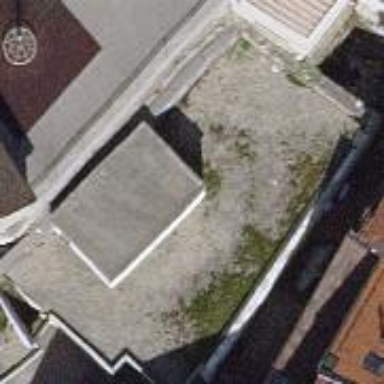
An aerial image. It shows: Garage building.